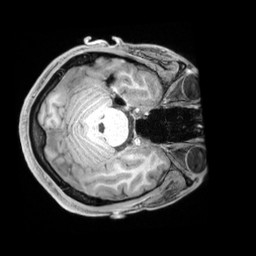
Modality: T1w
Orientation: axial
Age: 21
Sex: male
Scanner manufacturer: siemens
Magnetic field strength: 3 T
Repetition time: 2.2 s
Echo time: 0.00218 s